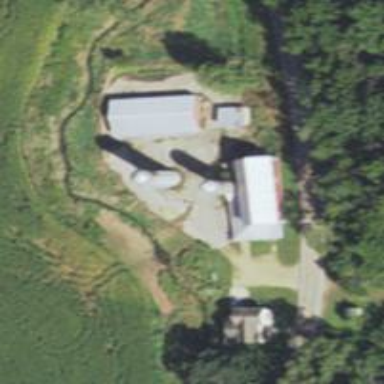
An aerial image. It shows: Silo.